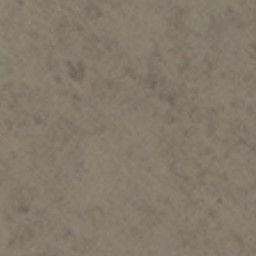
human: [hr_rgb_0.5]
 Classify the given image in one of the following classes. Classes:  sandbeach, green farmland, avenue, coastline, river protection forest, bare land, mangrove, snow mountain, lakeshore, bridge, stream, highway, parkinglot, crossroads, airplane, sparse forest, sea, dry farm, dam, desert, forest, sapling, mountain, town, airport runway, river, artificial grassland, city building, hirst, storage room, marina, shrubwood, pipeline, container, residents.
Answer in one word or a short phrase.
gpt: bare land